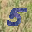
Label: 5